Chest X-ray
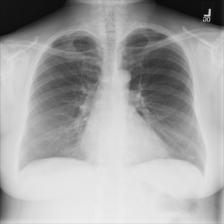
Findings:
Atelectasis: negative
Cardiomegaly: negative
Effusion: negative
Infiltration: negative
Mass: negative
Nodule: negative
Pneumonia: negative
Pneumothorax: negative
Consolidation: negative
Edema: negative
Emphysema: negative
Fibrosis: negative
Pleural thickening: negative
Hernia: negative